Aerial crown-view tile of a tropical tree (Barro Colorado Island, Panama), acquired 20241216:
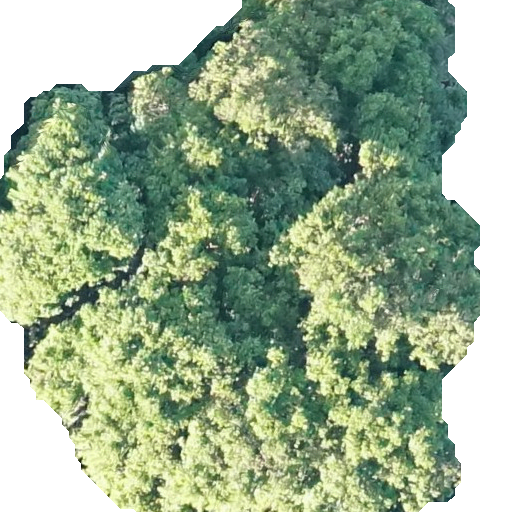
Species: Prioria copaifera
GBIF accepted scientific name: Prioria copaifera
Crown area: 330.212 m²